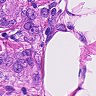
Metastatic tissue present: yes